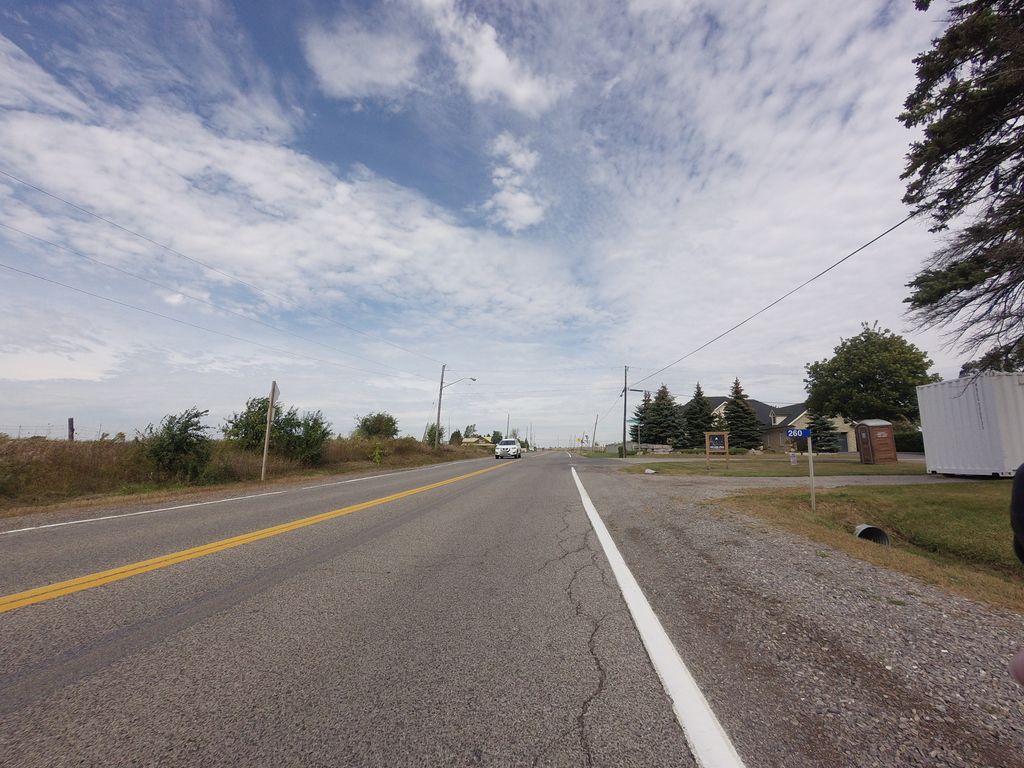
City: hamilton